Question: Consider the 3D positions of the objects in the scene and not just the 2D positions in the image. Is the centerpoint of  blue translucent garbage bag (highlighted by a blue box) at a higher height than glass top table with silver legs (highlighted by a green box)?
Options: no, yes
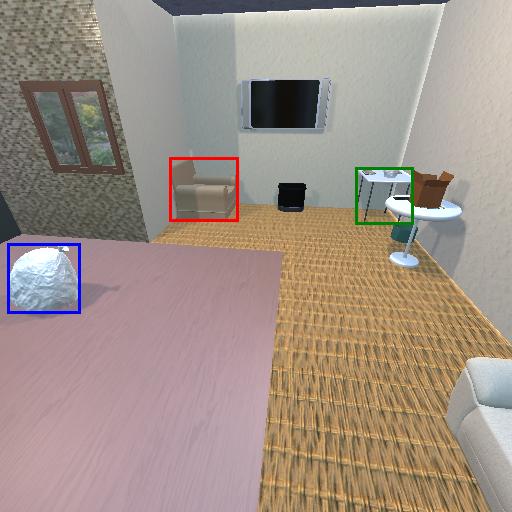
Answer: no